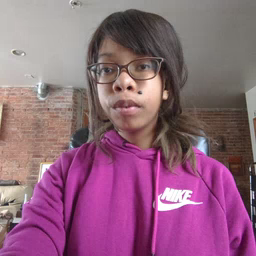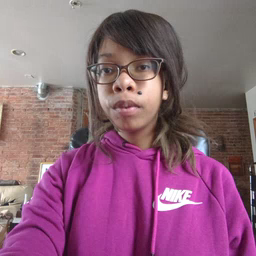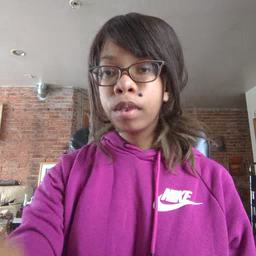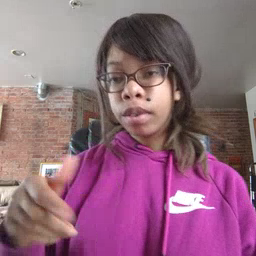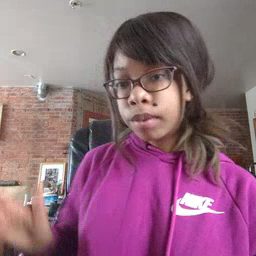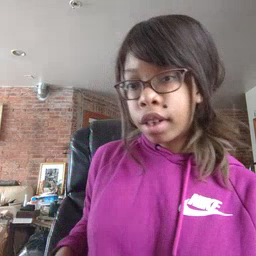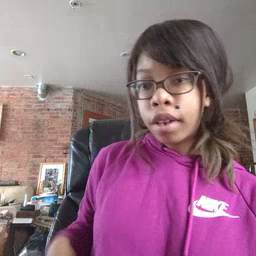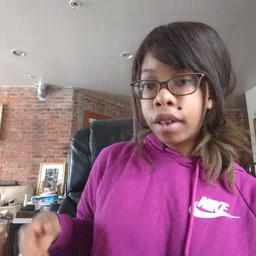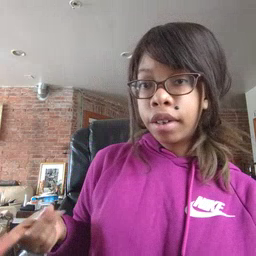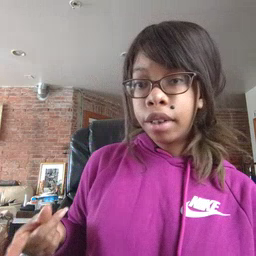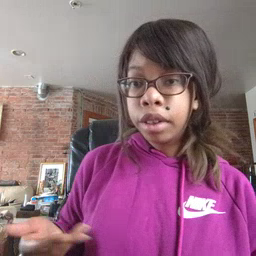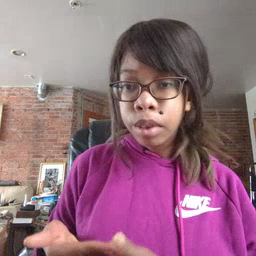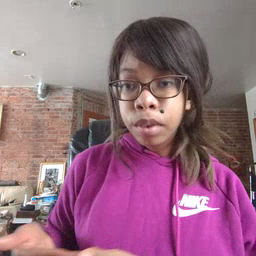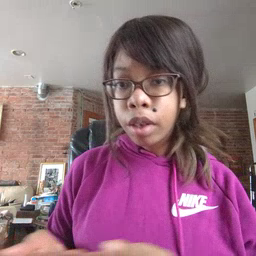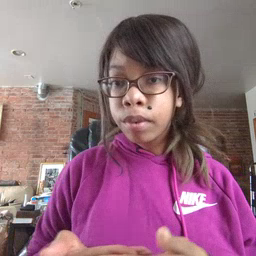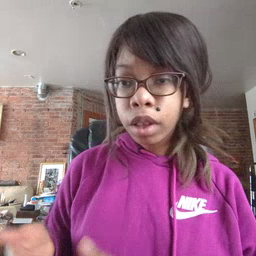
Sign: puppy